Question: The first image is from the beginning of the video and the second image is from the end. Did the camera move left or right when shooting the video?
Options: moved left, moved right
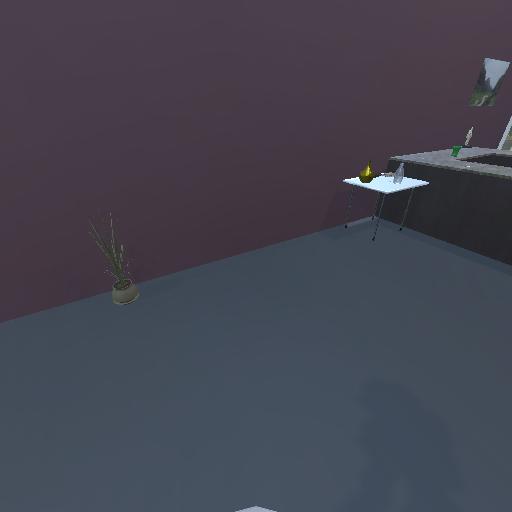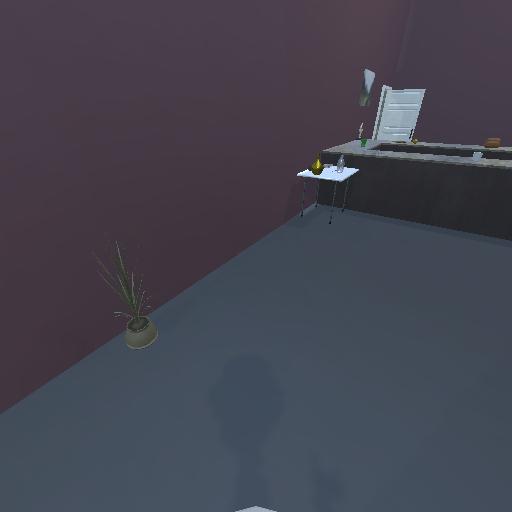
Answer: moved left